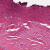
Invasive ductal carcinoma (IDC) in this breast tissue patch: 0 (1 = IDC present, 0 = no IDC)